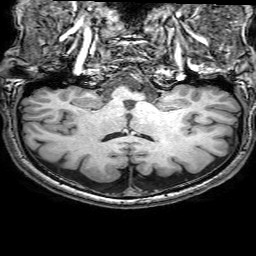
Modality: T1w
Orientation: sagittal
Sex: male
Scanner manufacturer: philips
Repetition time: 0.008365 s
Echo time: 0.0039 s